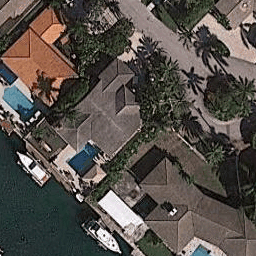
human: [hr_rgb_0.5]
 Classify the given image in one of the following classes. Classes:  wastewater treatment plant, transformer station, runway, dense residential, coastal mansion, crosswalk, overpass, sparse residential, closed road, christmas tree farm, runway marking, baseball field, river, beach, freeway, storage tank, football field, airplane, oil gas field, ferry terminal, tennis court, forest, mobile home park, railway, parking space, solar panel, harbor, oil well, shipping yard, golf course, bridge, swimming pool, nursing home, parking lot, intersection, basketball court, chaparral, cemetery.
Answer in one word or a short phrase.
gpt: coastal mansion